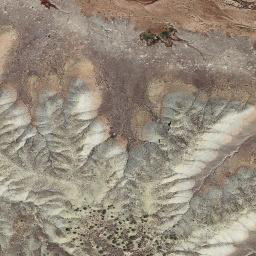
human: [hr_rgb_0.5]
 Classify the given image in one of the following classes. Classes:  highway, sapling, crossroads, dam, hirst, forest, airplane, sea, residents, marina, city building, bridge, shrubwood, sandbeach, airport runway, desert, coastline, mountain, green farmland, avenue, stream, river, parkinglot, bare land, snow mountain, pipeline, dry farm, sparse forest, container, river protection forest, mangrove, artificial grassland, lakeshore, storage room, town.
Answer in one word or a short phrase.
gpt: mountain